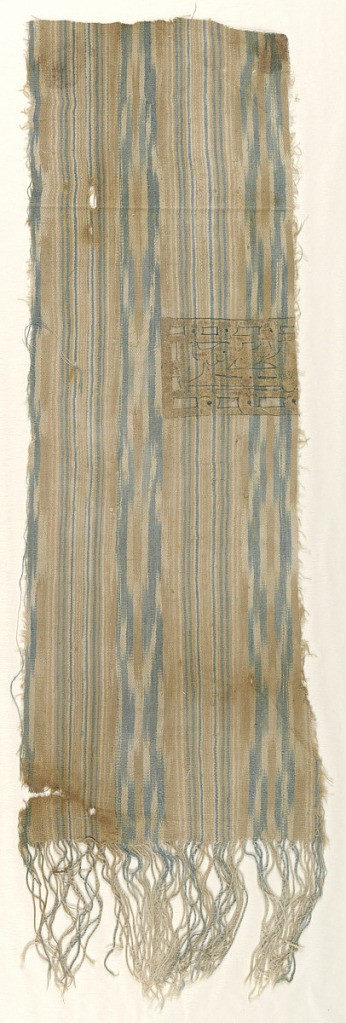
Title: Fragment
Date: early 10th century
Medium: cotton Technique: warp-faced plain weave with warp ikat patterning, painting and gilding
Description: Fragment of a fabric patterned by a group of fine light blue, ivory and light brown stripes alternating with a group of slightly wider ikat stripes either light blue and ivory. Part of a rectangular panel with a gilded Kufic inscription outlined in black. Warp fringe, about 3 1/2 inches long at the bottom.